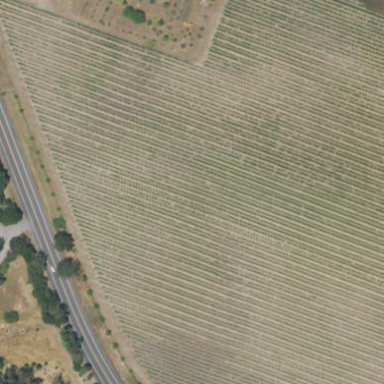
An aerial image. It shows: Vineyard growing grapes.